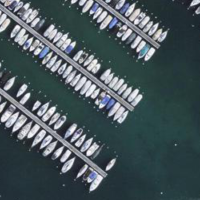
EUNIS habitat code: 14
Species observed at this site:
Tachybaptus ruficollis
Fulica atra
Aythya fuligula
Mergus merganser